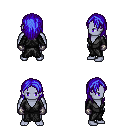
a pixel art fantasy rpg character, male body template, dark elf, purple skin, gray robe, magenta pants, blue long hairstyle, metal gloves, four views (front, back, left, right), 2x2 character sprite sheet, small pixel art, hard edges, no anti-aliasing